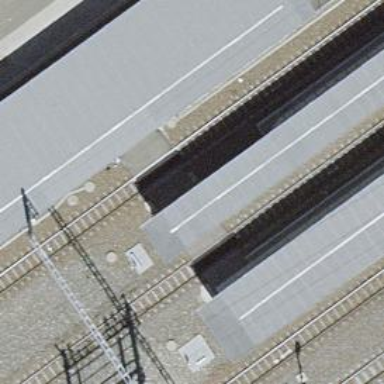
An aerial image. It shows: Narrow gauge railway with electrified contact lines.